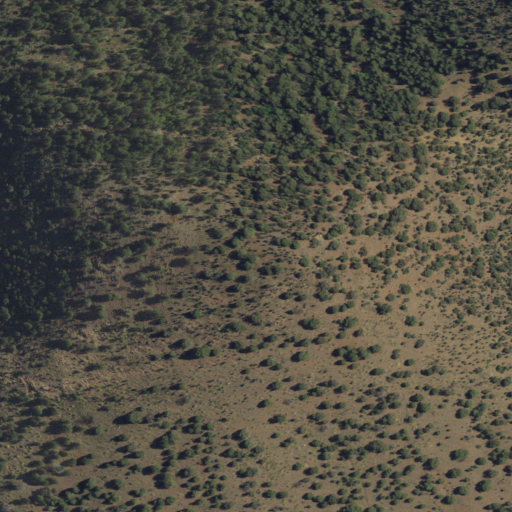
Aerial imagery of mountain in New Mexico named Century Hill containing evergreen forest and shrub